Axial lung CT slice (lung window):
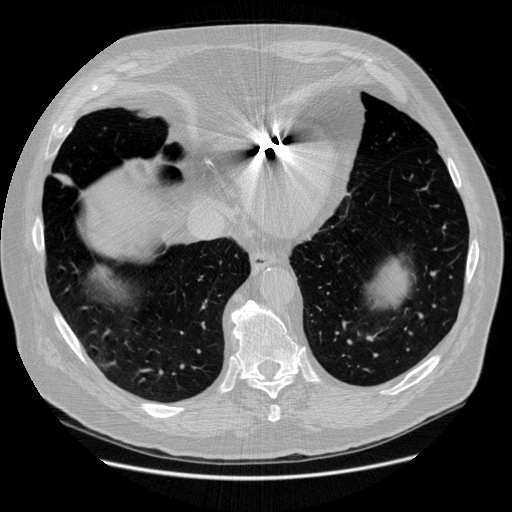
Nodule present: no